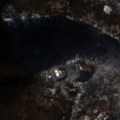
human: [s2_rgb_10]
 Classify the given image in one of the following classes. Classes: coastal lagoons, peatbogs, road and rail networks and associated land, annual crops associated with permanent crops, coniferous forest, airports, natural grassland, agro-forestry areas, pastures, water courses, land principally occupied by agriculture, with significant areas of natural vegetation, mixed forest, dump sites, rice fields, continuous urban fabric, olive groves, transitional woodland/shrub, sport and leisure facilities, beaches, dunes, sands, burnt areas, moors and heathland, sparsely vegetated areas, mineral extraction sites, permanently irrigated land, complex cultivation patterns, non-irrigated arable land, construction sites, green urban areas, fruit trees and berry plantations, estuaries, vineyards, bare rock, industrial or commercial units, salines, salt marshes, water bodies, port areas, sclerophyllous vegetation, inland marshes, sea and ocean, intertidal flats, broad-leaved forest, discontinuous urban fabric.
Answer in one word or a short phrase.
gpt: broad-leaved forest, transitional woodland/shrub